Interaction volume radius: 5 \u00c5
Interaction volume height: 25 \u00c5
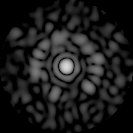
Disorder parameter: 0.8674